Field crop: maize
Growth stage: 2
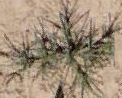
Species: salsola